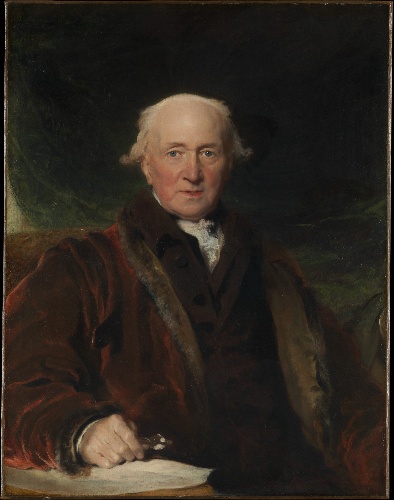
Title: John Julius Angerstein (1736–1823)
Artist: Sir Thomas Lawrence
Artist bio: British, Bristol 1769–1830 London
Object type: Painting
Classification: Paintings
Medium: Oil on canvas
Dimensions: 36 x 28 in. (91.4 x 71.1 cm)
Department: European Paintings
Credit line: Bequest of Adele L. Lehman, in memory of Arthur Lehman, 1965
Accession year: 1965
Repository: Metropolitan Museum of Art, New York, NY
Tags: Men|Portraits